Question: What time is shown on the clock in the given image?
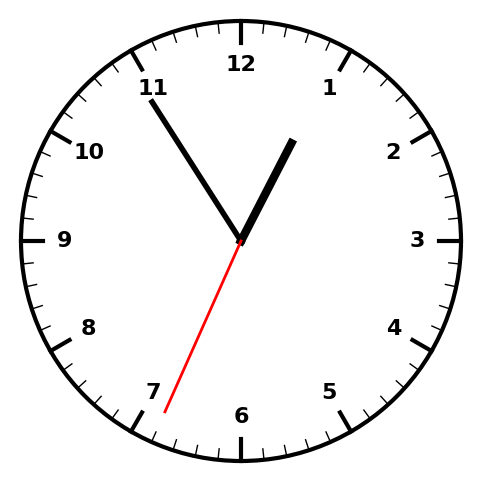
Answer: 12:54:34